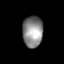
Tissue: lung
Cell type: Myeloid cells
Senescence score: 0.1774
Nuclear area (px): 624
Mean DAPI intensity: 136.867